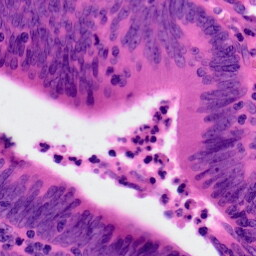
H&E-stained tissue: Colon